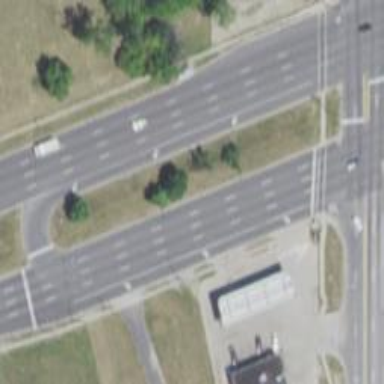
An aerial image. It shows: Primary highway.